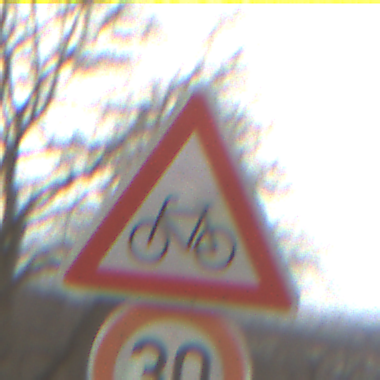
Verkehrszeichen: RadverkehrRechts
Zusatzzeichen unten: Geschwindigkeit30
Umgebung: Outdoor, Nature
Tageszeit: Midday
Wetter: Overcast
Licht: Natural
Jahreszeit: NotSpecified
Kontrast: LowContrast